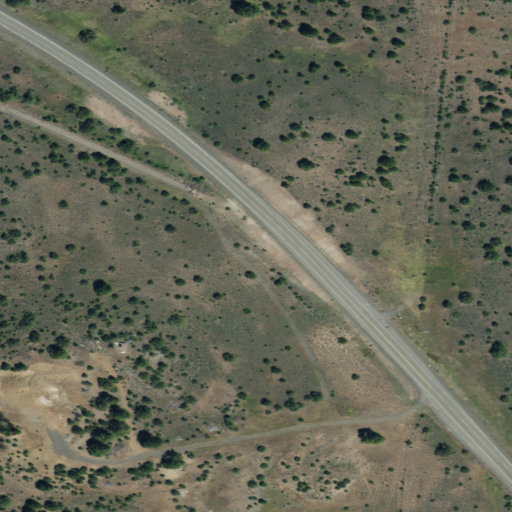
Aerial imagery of gap in Oregon named Keys Creek Summit containing shrub, grassland, open development, low intensity development, medium intensity development, high intensity development, and evergreen forest